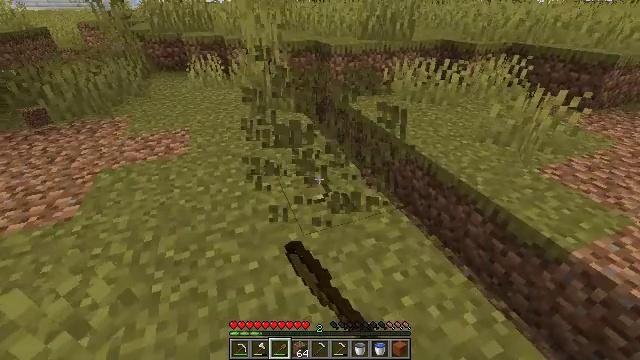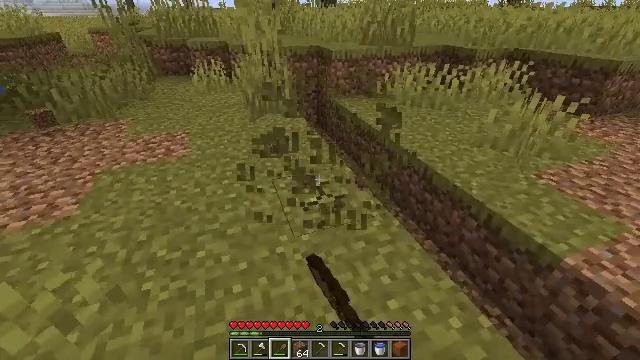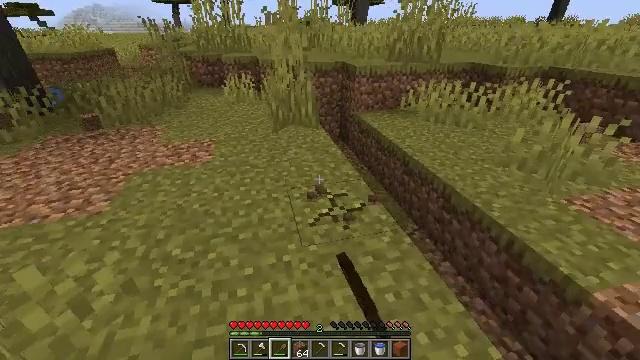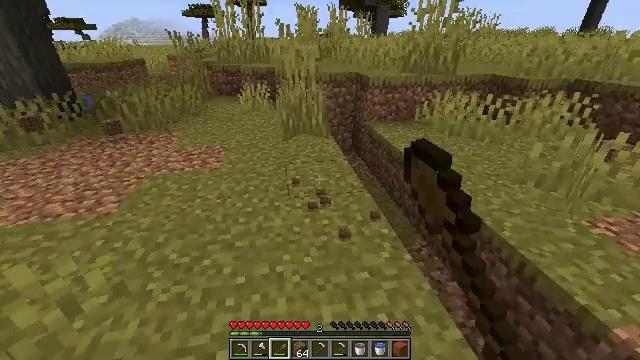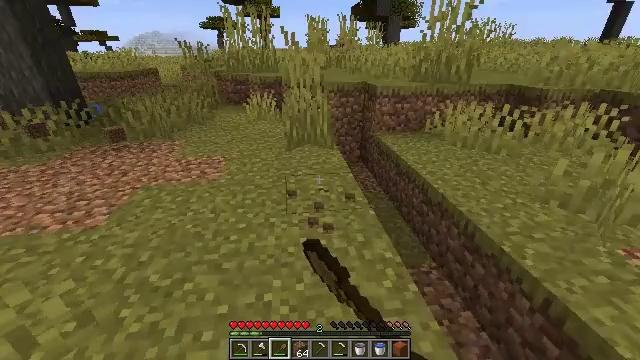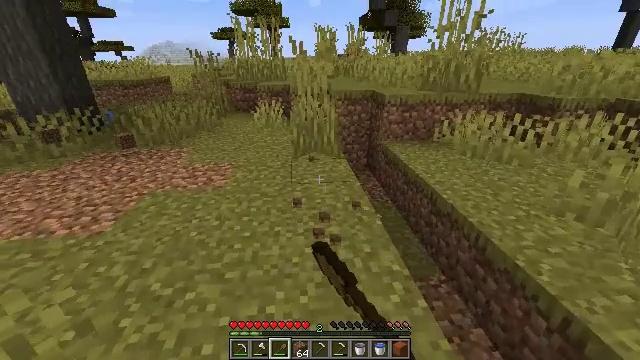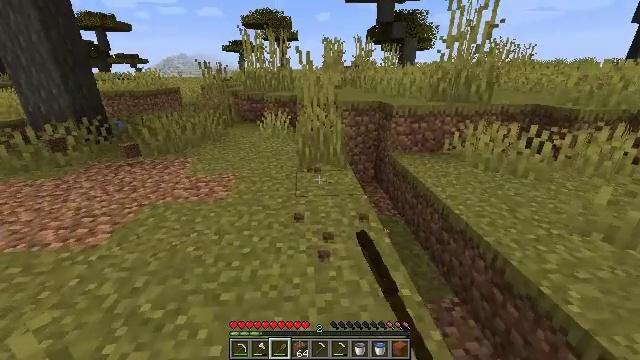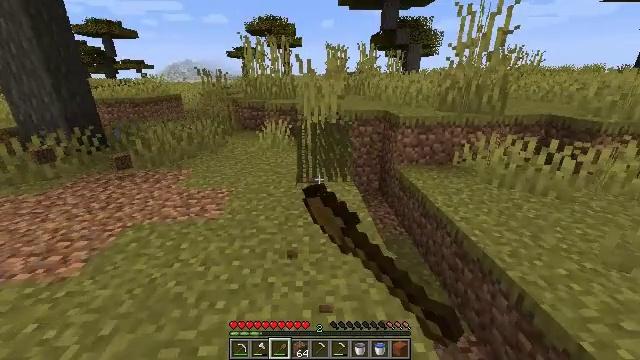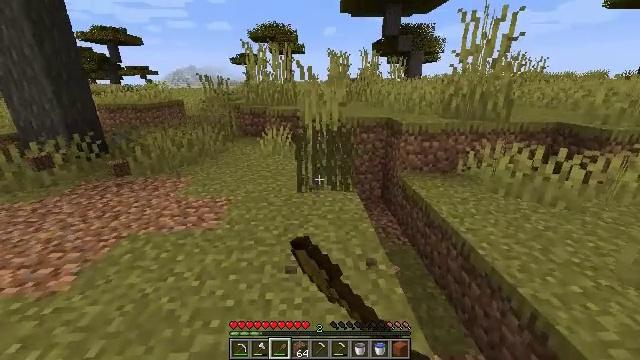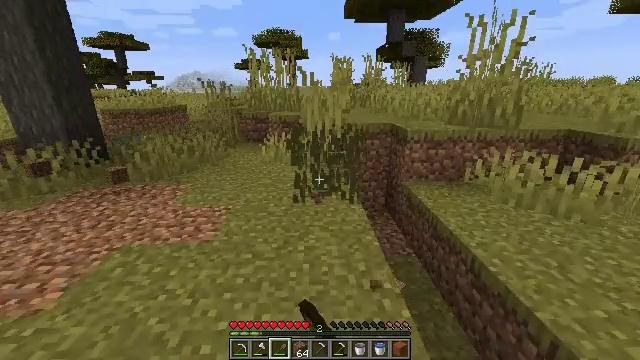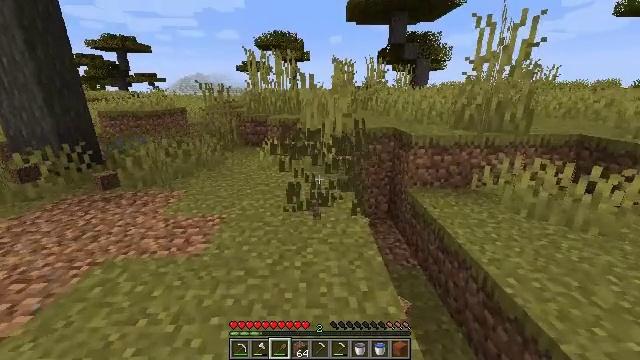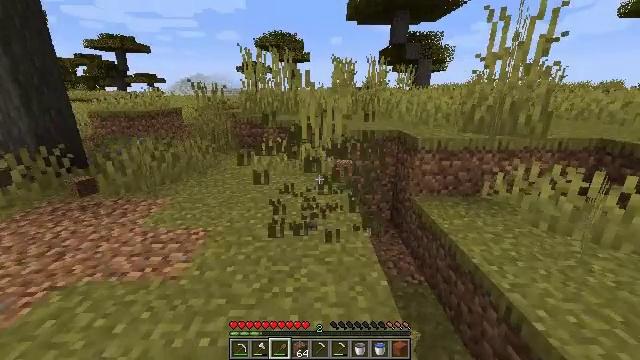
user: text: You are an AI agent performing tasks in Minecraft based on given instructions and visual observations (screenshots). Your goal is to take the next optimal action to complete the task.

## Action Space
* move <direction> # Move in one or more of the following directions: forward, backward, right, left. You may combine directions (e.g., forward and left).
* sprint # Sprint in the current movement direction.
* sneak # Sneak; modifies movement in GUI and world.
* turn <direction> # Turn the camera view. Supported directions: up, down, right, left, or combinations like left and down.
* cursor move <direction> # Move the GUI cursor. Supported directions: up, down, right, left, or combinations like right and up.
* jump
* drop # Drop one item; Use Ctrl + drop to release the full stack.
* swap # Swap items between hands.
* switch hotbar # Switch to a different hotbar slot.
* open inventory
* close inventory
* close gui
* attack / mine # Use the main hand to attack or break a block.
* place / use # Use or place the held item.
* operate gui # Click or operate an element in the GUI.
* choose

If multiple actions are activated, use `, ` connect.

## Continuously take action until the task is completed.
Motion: motion action
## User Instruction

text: Gather tall grass by hitting it.
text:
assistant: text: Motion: move right, turn left, attack / mine
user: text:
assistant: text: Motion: move forward and move right, turn left and up, attack / mine
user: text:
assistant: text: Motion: move forward, turn left and up, attack / mine
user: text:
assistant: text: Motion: move forward, turn left and up, attack / mine
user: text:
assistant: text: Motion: move forward, turn left and up, attack / mine
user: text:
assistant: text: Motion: move forward, turn left and up, attack / mine
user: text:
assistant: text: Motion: move forward, turn up, attack / mine
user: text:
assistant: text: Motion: move forward, turn up, attack / mine
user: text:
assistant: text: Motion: move forward, turn up, attack / mine
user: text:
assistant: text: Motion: move forward, attack / mine
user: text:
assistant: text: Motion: move forward
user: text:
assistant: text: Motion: no_op